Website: walmart
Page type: billing-address
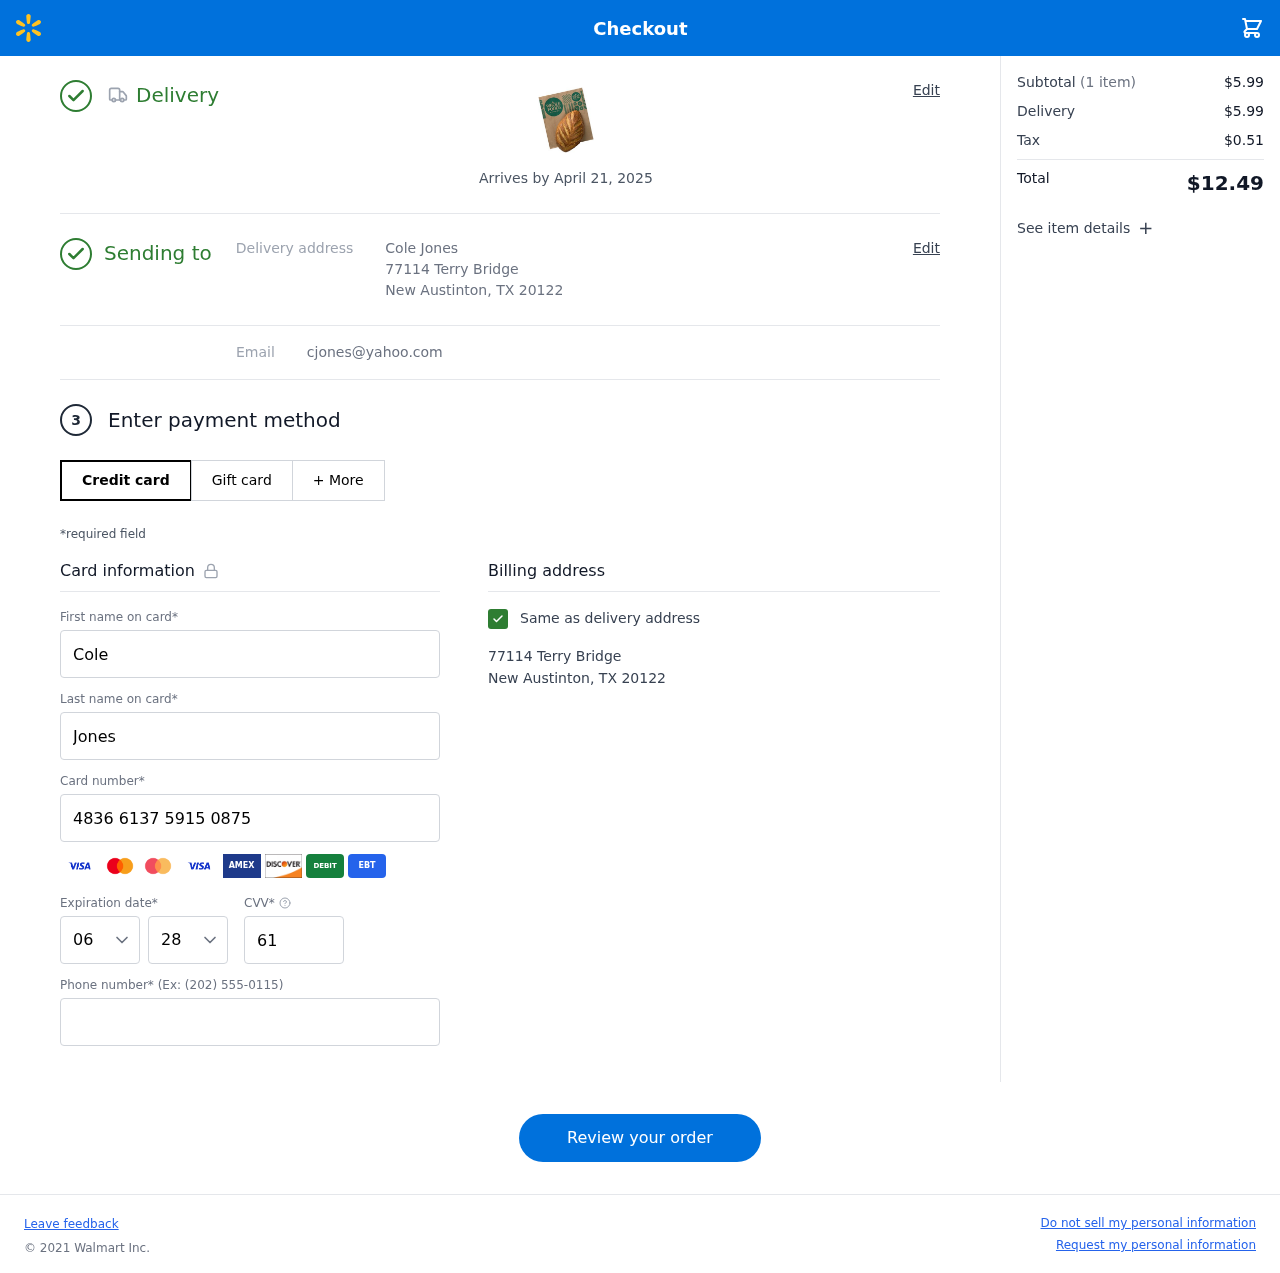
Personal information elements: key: PII_CARD_CVV
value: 617
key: PII_CARD_EXPIRY_MONTH
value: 06
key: PII_CARD_EXPIRY_YEAR
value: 28
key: PII_CARD_NUMBER
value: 4836 6137 5915 0875
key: PII_EMAIL
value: cjones@yahoo.com
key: PII_FIRSTNAME
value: Cole
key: PII_FULLNAME
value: Cole Jones
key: PII_LASTNAME
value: Jones
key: PII_PHONE
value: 2469746669
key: PII_STREET
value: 77114 Terry Bridge
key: PII_CITY_STATE_ZIP
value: New Austinton, TX 20122
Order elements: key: ORDER_DELIVERY_DATE
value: Arrives by April 21, 2025
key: ORDER_NUM_ITEMS
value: (1 item)
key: ORDER_SUBTOTAL
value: $5.99
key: ORDER_SHIPPING_COST
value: $5.99
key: ORDER_TAX
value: $0.51
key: ORDER_TOTAL
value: $12.49